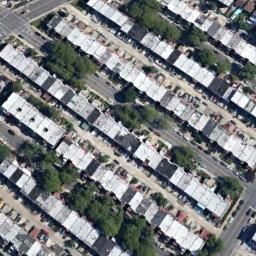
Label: dense_residential